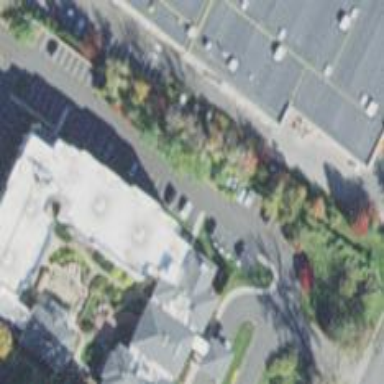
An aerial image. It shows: Part of building.